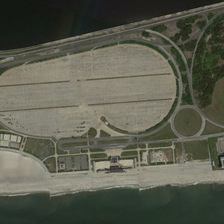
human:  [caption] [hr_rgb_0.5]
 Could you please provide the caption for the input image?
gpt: several houses have been built in the square .

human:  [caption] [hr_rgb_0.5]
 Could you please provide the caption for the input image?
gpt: the square is surrounded by a wide river .

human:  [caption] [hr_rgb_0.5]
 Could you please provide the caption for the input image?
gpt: the square is surrounded by a wide river .

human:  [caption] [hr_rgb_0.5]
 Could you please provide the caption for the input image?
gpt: several houses have been built in the square .

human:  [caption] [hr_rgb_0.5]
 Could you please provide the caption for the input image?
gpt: several houses have been built in the square .